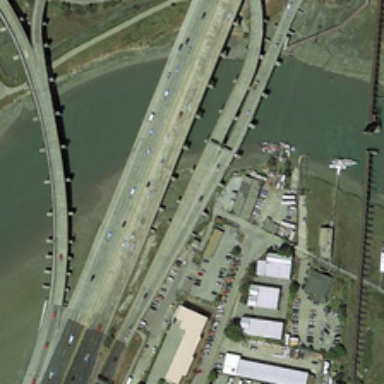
Four bridges with many cars are above a curved green river .